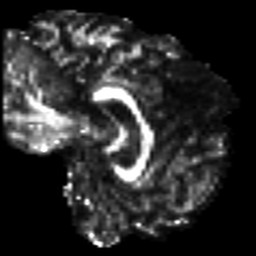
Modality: FA
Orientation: sagittal
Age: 50
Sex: female
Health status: ill
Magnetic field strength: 3 T
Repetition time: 8.4 s
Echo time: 0.0926 s